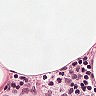
Metastatic tissue present: no